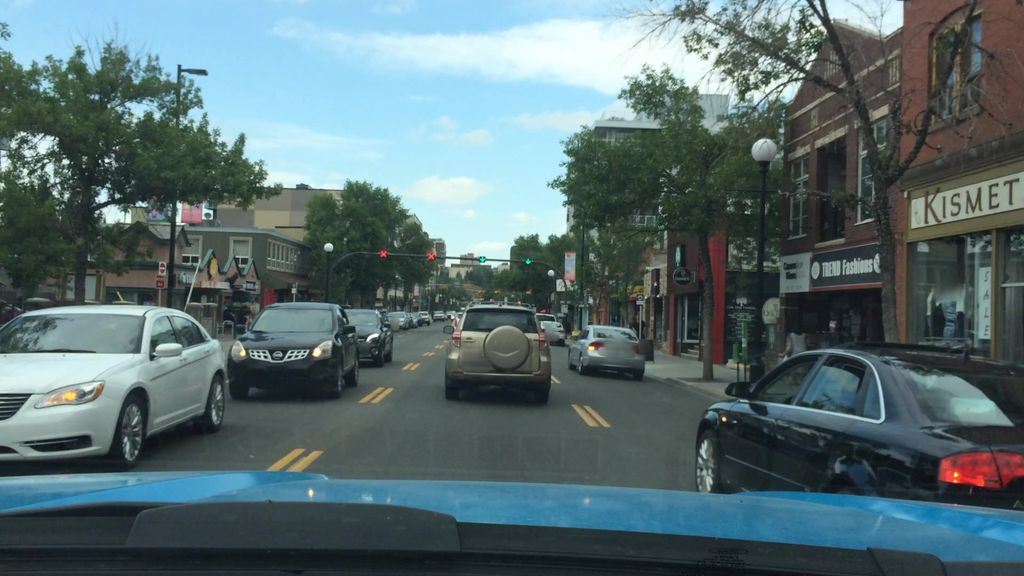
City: calgary